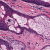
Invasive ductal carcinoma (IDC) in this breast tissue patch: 0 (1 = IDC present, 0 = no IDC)